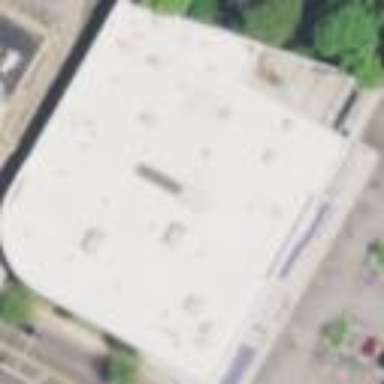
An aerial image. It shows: Supermarket located in building.